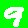
Digit: 9